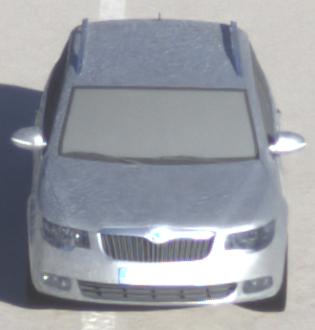
Make: Skoda
Model: Superb Combi 1.4 TSI
Detailed model: Superb (II) Combi
Model produced from: 2010/01
Model produced until: 2011/10
Doors: 5
Color: white
Road condition: dry road
Daytime: sunrise or sunset
Contrast: medium contrast